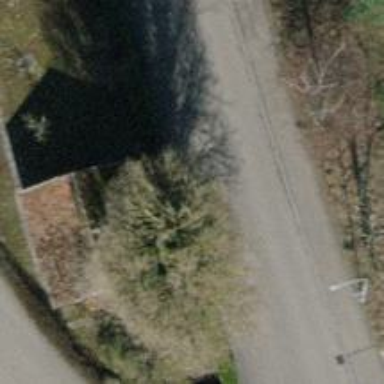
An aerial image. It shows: Shed.